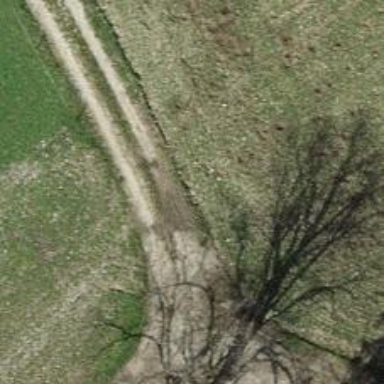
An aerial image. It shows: Track road with grade3 tracktype.